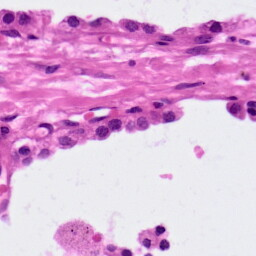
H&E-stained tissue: Lung